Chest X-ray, PA view. Patient: 50 years old, sex M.
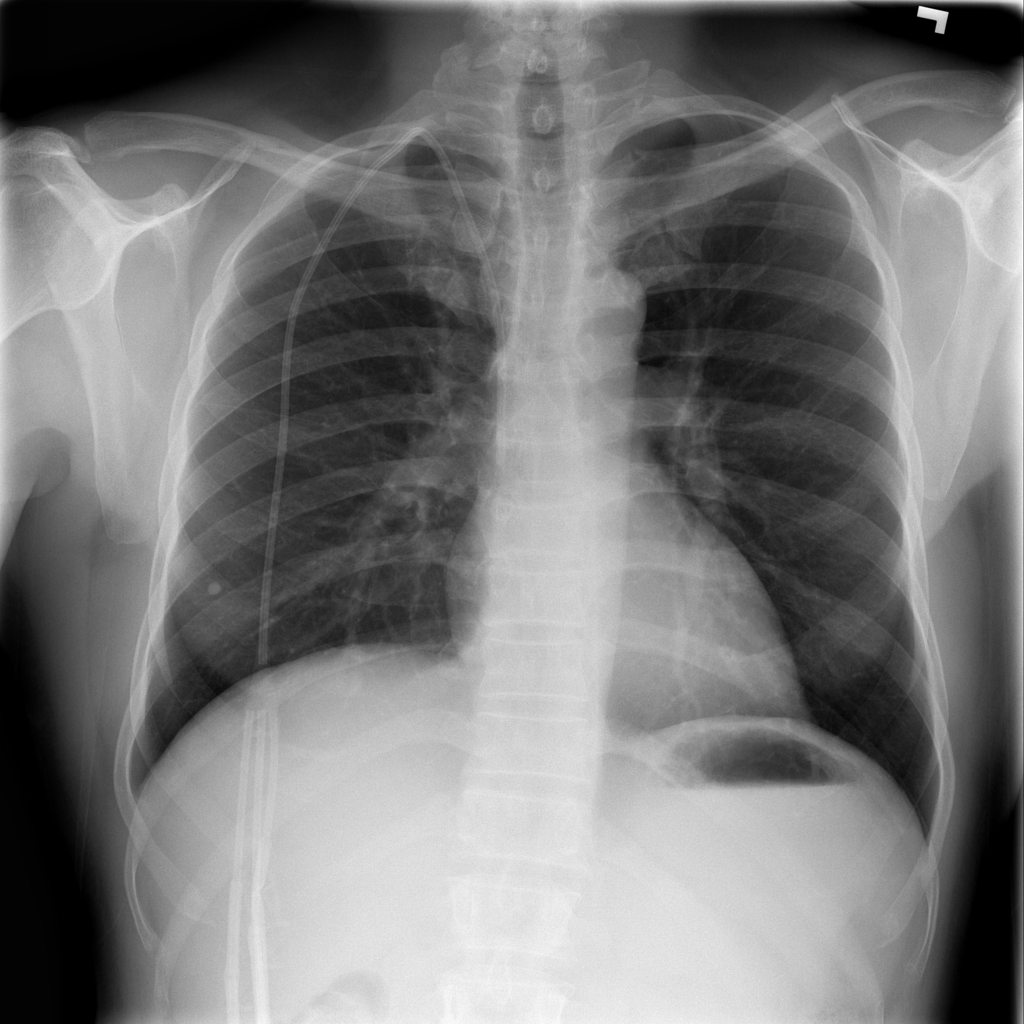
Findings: Nodule